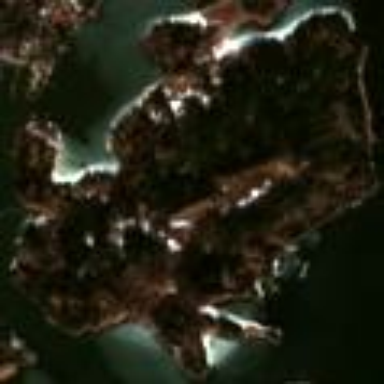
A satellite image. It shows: Island with natural coastline.